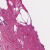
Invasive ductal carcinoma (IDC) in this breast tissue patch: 0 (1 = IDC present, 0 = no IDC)